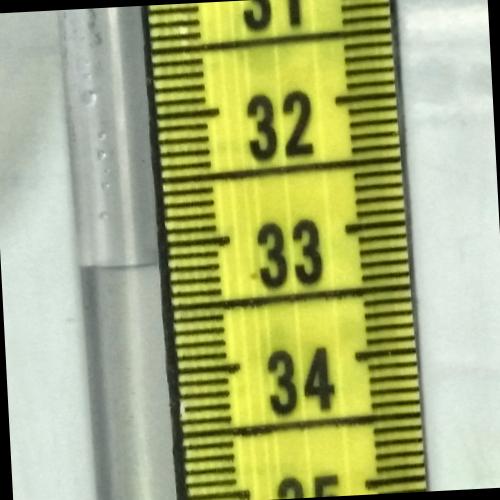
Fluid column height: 33.2 cm